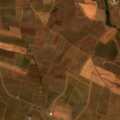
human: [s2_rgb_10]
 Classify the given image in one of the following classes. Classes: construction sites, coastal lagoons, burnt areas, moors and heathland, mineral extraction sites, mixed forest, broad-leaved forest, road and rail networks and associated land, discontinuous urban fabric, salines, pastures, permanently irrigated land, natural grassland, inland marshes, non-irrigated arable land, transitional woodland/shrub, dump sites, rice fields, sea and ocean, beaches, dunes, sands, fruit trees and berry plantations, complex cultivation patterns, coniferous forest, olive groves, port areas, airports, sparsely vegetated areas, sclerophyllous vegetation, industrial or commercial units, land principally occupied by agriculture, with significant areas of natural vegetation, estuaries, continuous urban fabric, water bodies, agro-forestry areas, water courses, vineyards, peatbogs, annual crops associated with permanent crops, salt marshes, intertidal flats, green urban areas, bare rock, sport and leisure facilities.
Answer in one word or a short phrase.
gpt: non-irrigated arable land, vineyards, fruit trees and berry plantations, complex cultivation patterns